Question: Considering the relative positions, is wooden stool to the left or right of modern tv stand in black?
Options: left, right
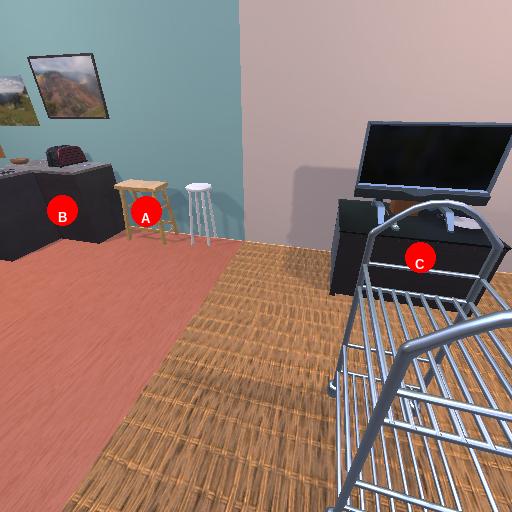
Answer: left